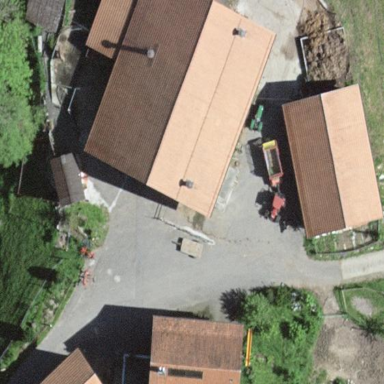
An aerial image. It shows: Farmyard in rural farm setting.